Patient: sex M, age 50
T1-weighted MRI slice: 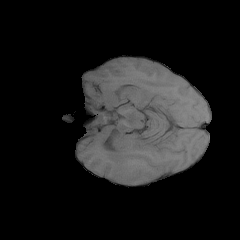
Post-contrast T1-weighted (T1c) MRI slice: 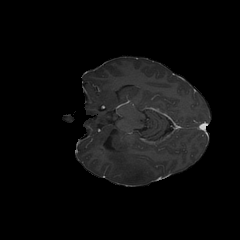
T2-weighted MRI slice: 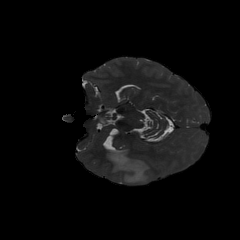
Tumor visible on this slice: yes
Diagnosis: Glioblastoma, IDH-wildtype
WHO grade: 4